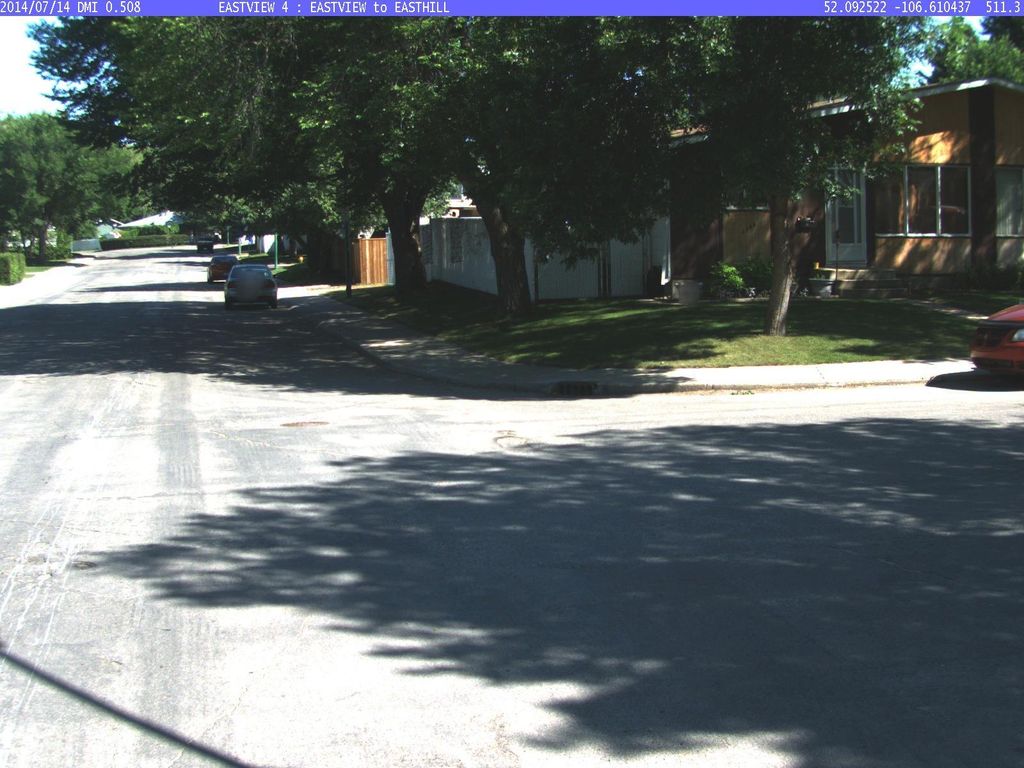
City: saskatoon